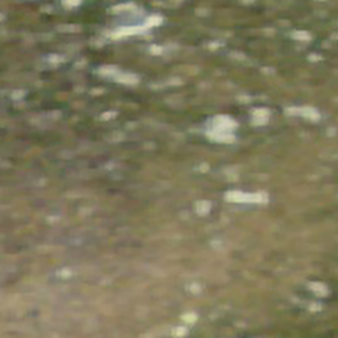
Label: other